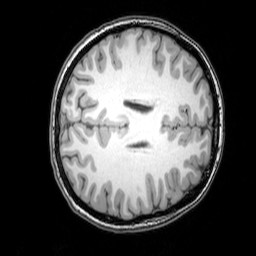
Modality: T1w
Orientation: axial
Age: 23
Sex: female
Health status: healthy
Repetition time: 0.081 s
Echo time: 0.037 s